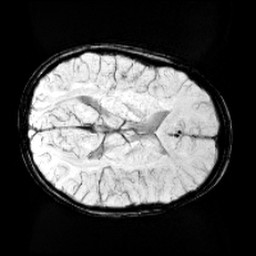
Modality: minIP
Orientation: axial
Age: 10
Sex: female
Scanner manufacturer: siemens
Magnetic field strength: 3 T
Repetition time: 0.027 s
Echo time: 0.02 s